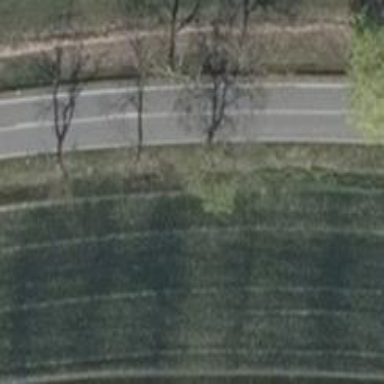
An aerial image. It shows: Row of deciduous broadleaved trees.